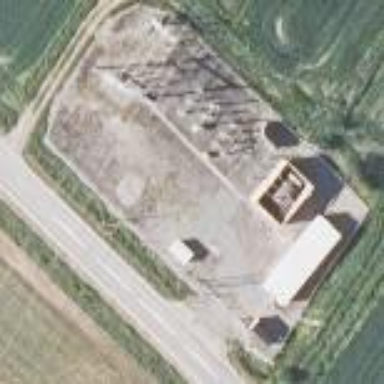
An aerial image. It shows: Distribution power substation secured by fence.